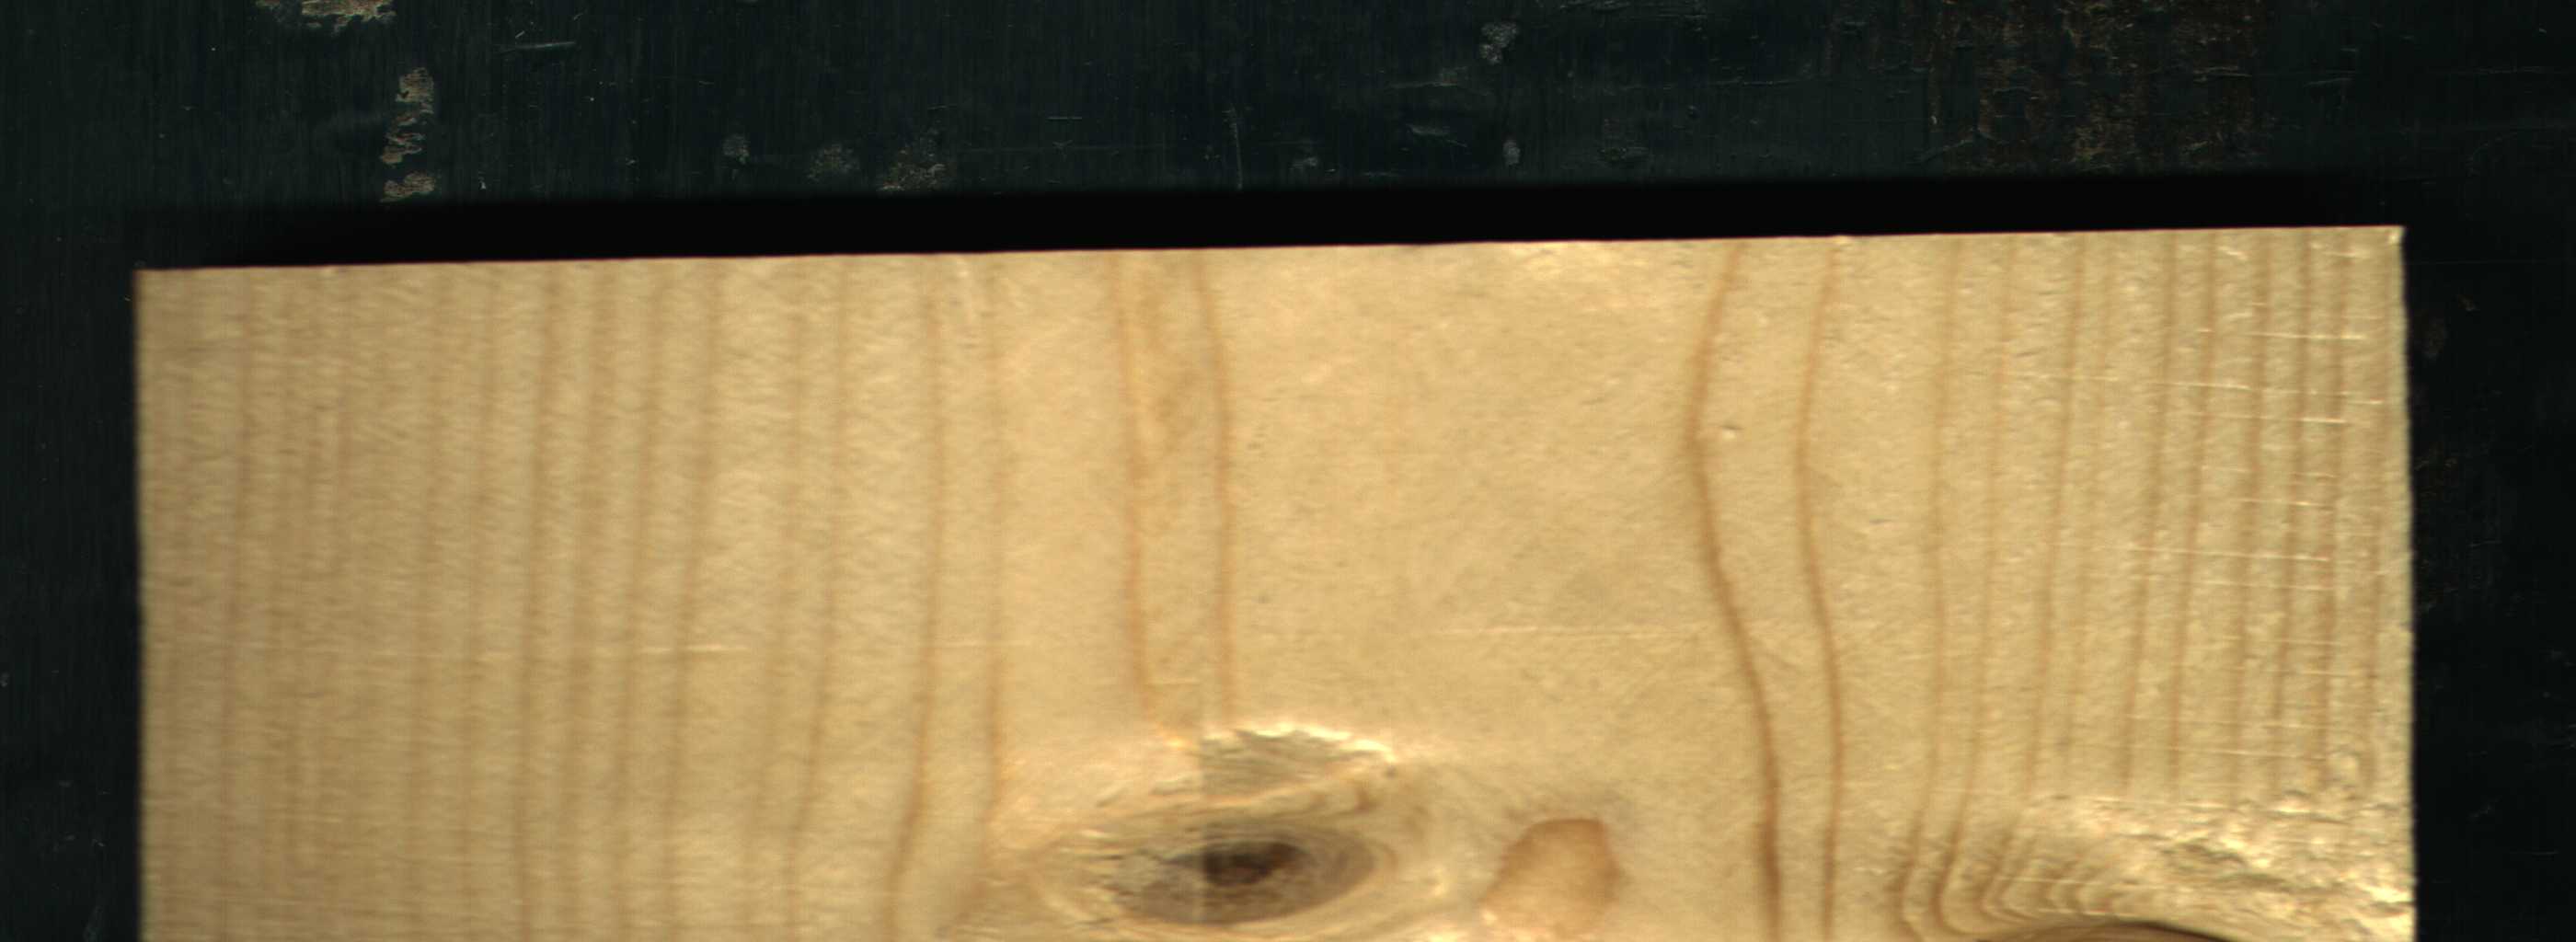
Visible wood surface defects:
Live_Knot
Live_Knot